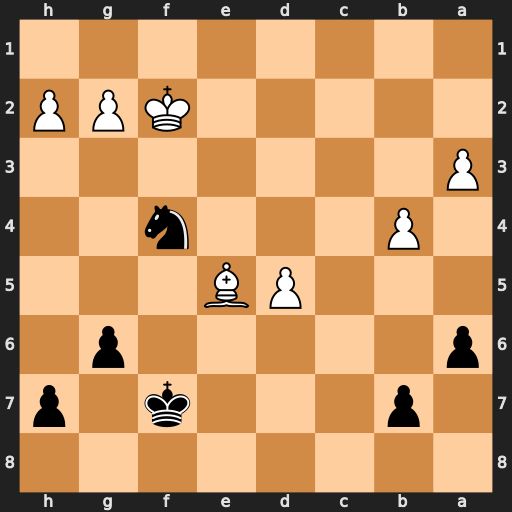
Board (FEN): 8/1p3k1p/p5p1/3PB3/1P3n2/P7/5KPP/8
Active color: b
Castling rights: -
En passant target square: -
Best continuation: Nd3+ Ke3 Nxe5